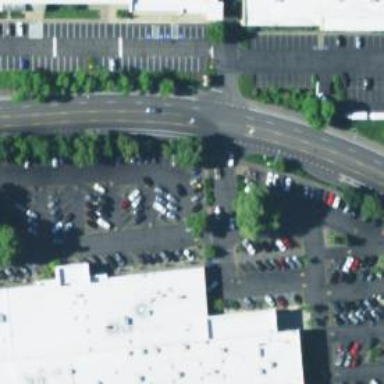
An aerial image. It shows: Parking space is available.